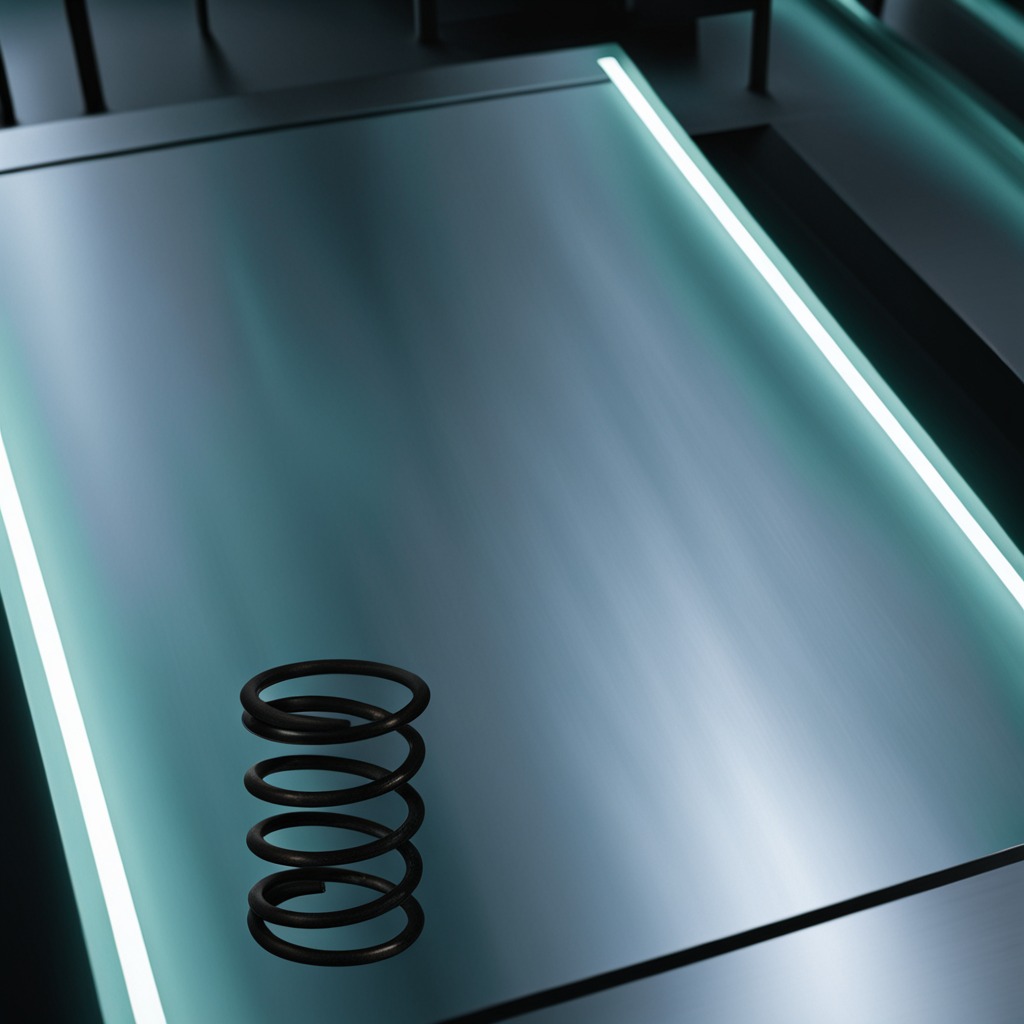
A coiled metal spring is lying on the metal table in a machine shop under fluorescent lights.